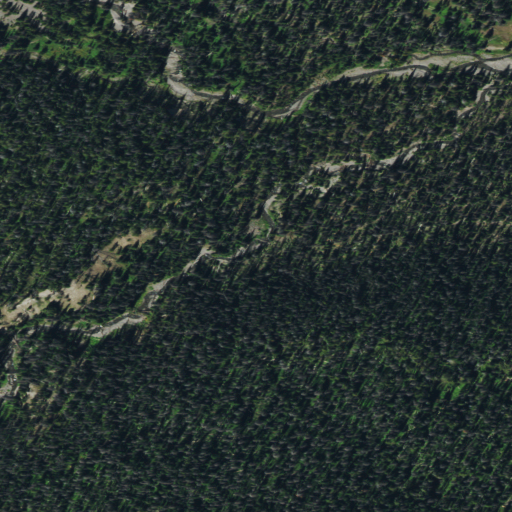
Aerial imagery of valley in Wyoming named South Pocket containing only evergreen forest